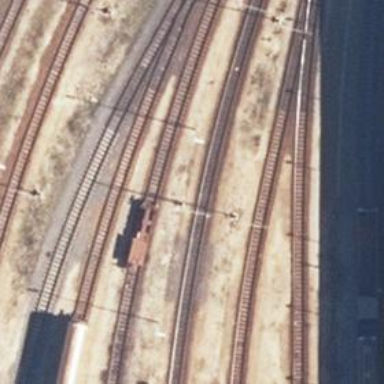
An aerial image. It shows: Railway yard used for servicing trains.